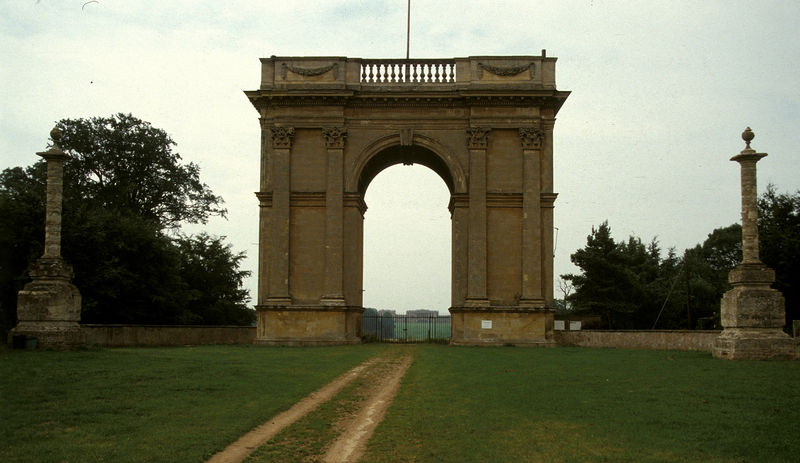
Titel: Corinthian Arch
Künstler: Thomas Pitt
Standort: Stowe, Buckinghamshire
Institution: Stowe Landscape Gardens
Schlagwörter: baum, blau, himmel, weiß, wolken, bäume, gelb, grün, landschaft, ocker, braun, hintergrund, pfeiler, schmuck, säule, säulen, gras, park, rasen, schloss, weg, wiese, zaun, sockel, stein, weit, ferne, natur, büsche, gitter, klassizismus, girlande, england, wald, garten, aussicht, balkon, pfütze, bogen, stab, spuren, mauer, dunkelgrün, nebel, pilaster, rundbogen, spur, treppe, bordüre, geländer, tor, foto, fotografie, harmonie, schild, arkade, ruine, berlin, antike, durchblick, kreuz, torbogen, balustrade, pfahl, ideal, denkmal, kugeln, halbrund, fries, triumph, gesims, risalit, sandstein, simse, laubbäume, kiefern, ballustrade, korinthisch, fahrspur, englischer garten, bau, englisch, rillen, verschlossen, monument, triumphbogen, bauwerk, feston, korintisch, fahnenstange, durchfahrt, palladio, arc, gartenanlage, leo von klenze, neoklassizismus, halbsäulen, festons, dorische, ionische, baluster, belvedere, gartenarchitektur, siegessäule, denkmäler, exedra, säulem, baume, flankiert, brandenburger tor, verwittert, gekröpft, flaggenmast, korinthische, kapitellen, balustrede, korinitsche säule, pfüztzen, schinckel, sckinkel, sreinmetz, tannesn, siegesbogn, korinthishc